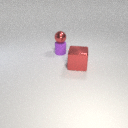
large red metal cube to the right of small purple rubber cylinder